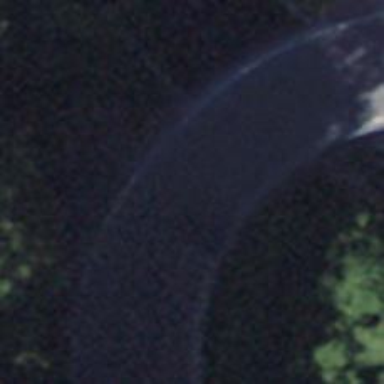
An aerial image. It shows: Tertiary road with asphalt surface that goes over bridge.